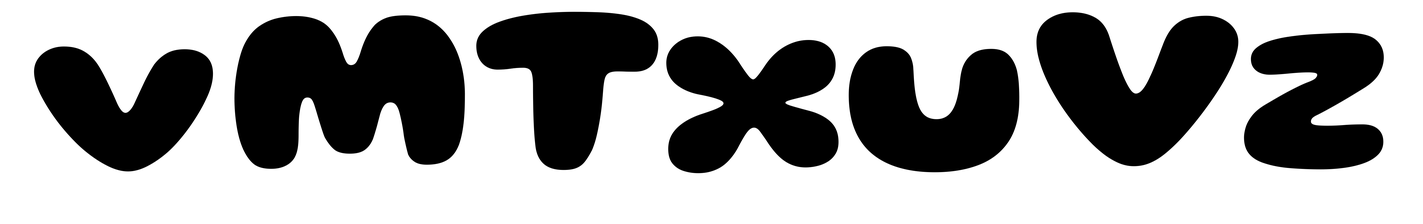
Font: Gluten_ExtraBold